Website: walmart
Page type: delivery-shipping
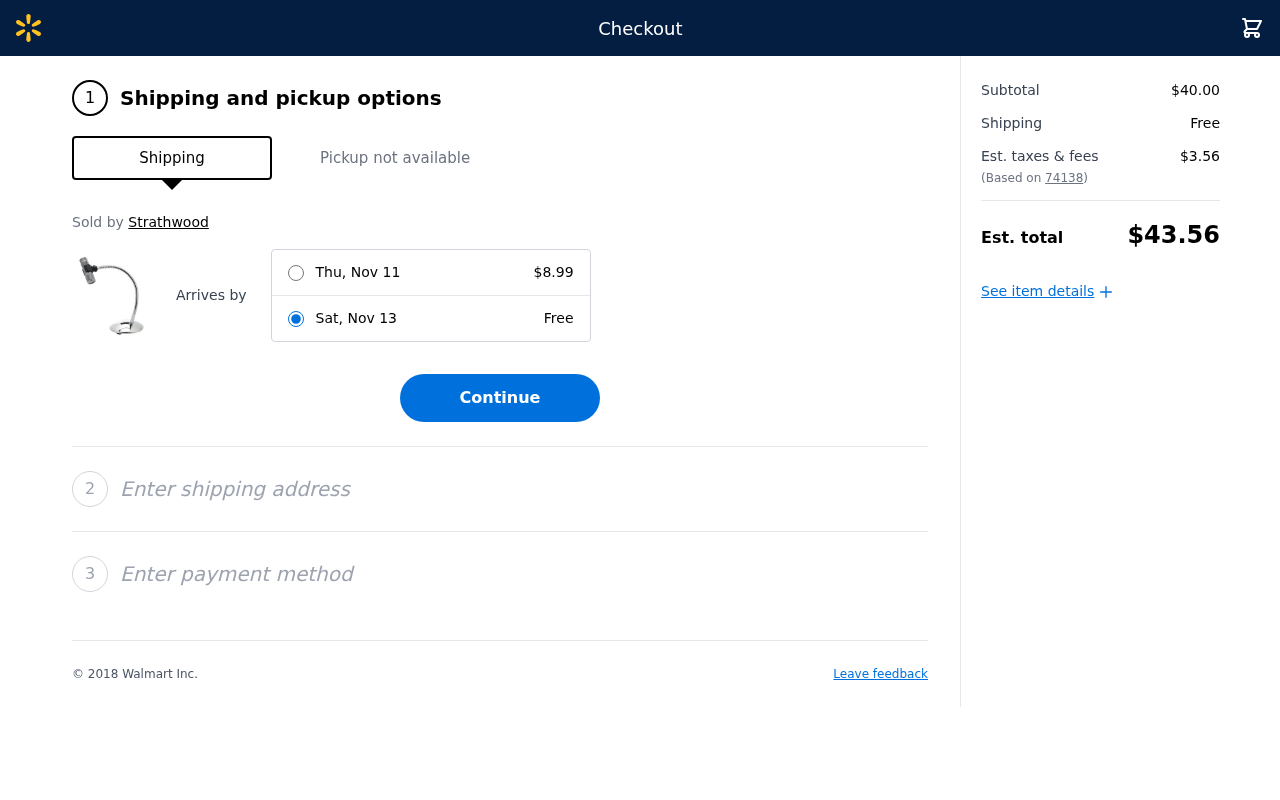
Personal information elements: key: PII_POSTCODE
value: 74138
Product elements: key: PRODUCT1_BRAND
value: Strathwood
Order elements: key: ORDER_EXPRESS_DATE
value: Thu, Nov 11
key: ORDER_EXPRESS_PRICE
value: $8.99
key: ORDER_DELIVERY_DATE
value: Sat, Nov 13
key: ORDER_SHIPPING_COST
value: Free
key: ORDER_SUBTOTAL
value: $40.00
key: ORDER_SHIPPING_COST2
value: Free
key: ORDER_TAX
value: $3.56
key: ORDER_TOTAL
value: $43.56